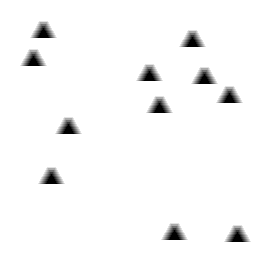
Squares: 0
Triangles: 11
Stars: 0
Total shapes: 11